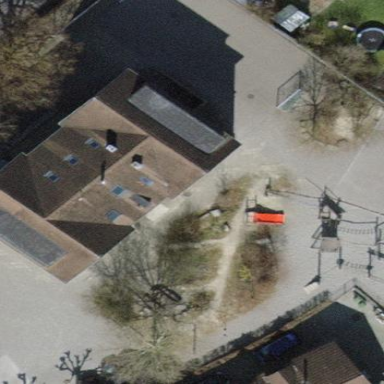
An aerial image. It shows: School.